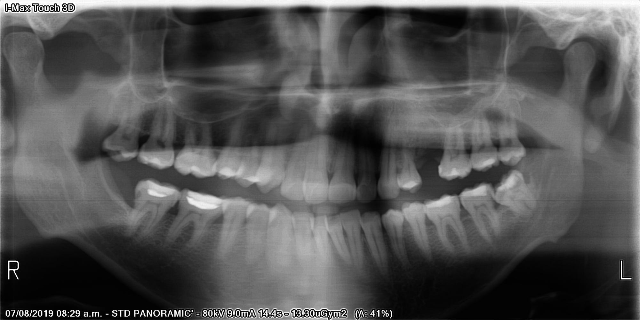
adult